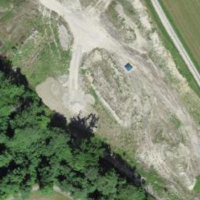
EUNIS habitat code: 56
Species observed at this site:
Pholidoptera griseoaptera
Chorthippus biguttulus